Interaction volume radius: 10 \u00c5
Interaction volume height: 15 \u00c5
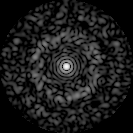
Disorder parameter: 0.8317